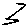
Label: zigzag